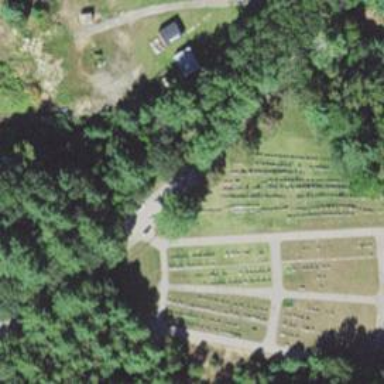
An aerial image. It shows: Private cemetery.